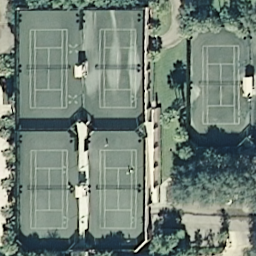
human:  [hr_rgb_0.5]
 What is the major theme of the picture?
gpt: tennis court